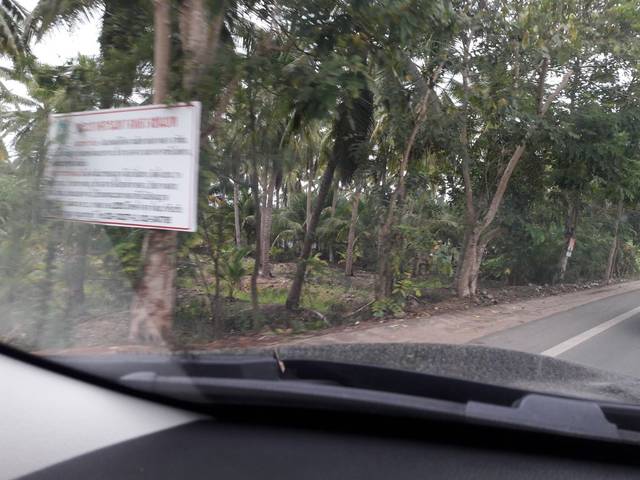
Region: Thailand
Coordinates: 13.529, 99.964